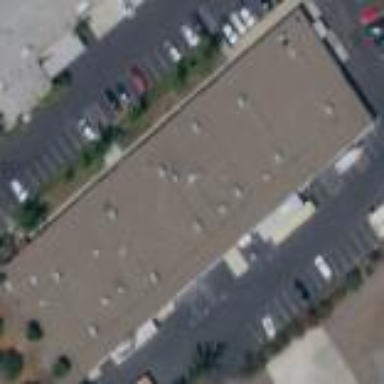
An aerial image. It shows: Industrial building.